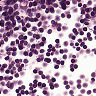
Metastatic tissue present: no